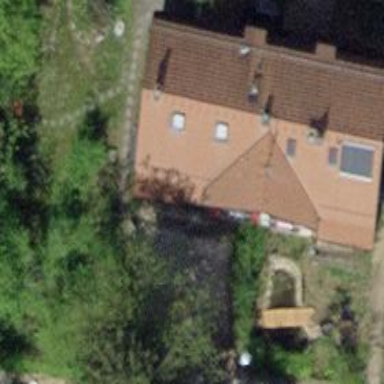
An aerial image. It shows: Simple house.